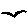
Label: bird